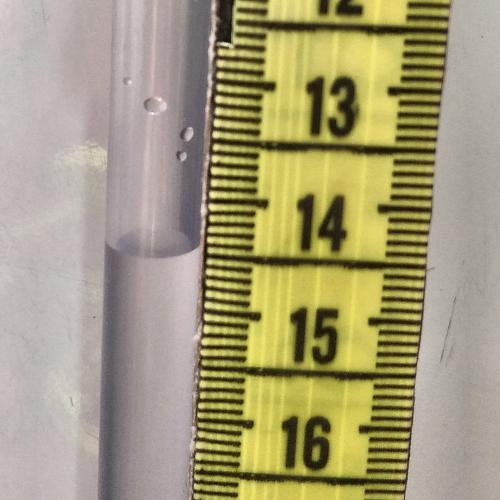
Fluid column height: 14.4 cm